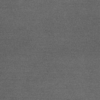
Label: dusty